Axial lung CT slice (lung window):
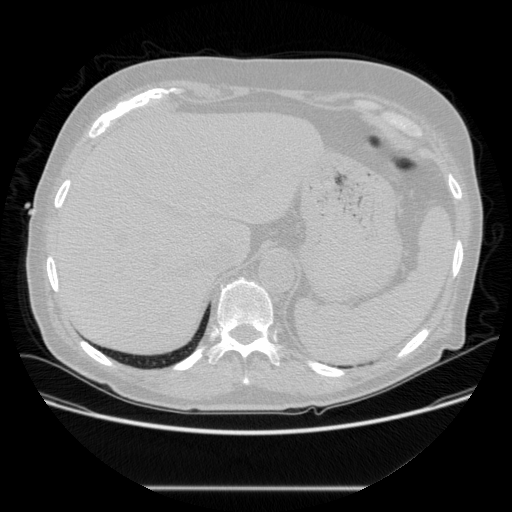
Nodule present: no